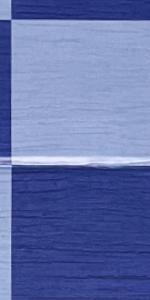
Label: Empty